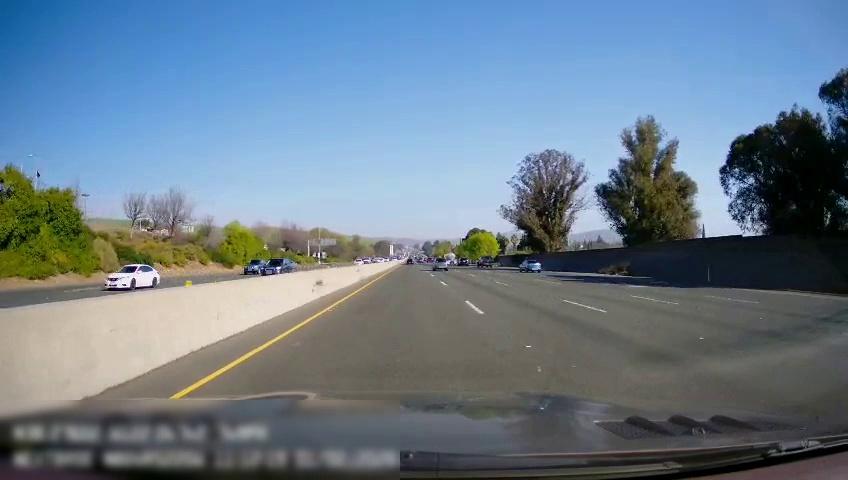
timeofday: Day
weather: Sunny
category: Drivable Space
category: Drivable Space
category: Vehicles | Car
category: Vehicles | SUV
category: Vehicles | Car
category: Vehicles | Car
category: Vehicles | SUV
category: Vehicles | Truck
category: Vehicles | SUV
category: Vehicles | Car
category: Lanes | Alternate Lane
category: Lanes | Current Lane
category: Lanes | Current Lane
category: Lanes | Alternate Lane
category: Lanes | Alternate Lane
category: Lanes | Opposite Lane